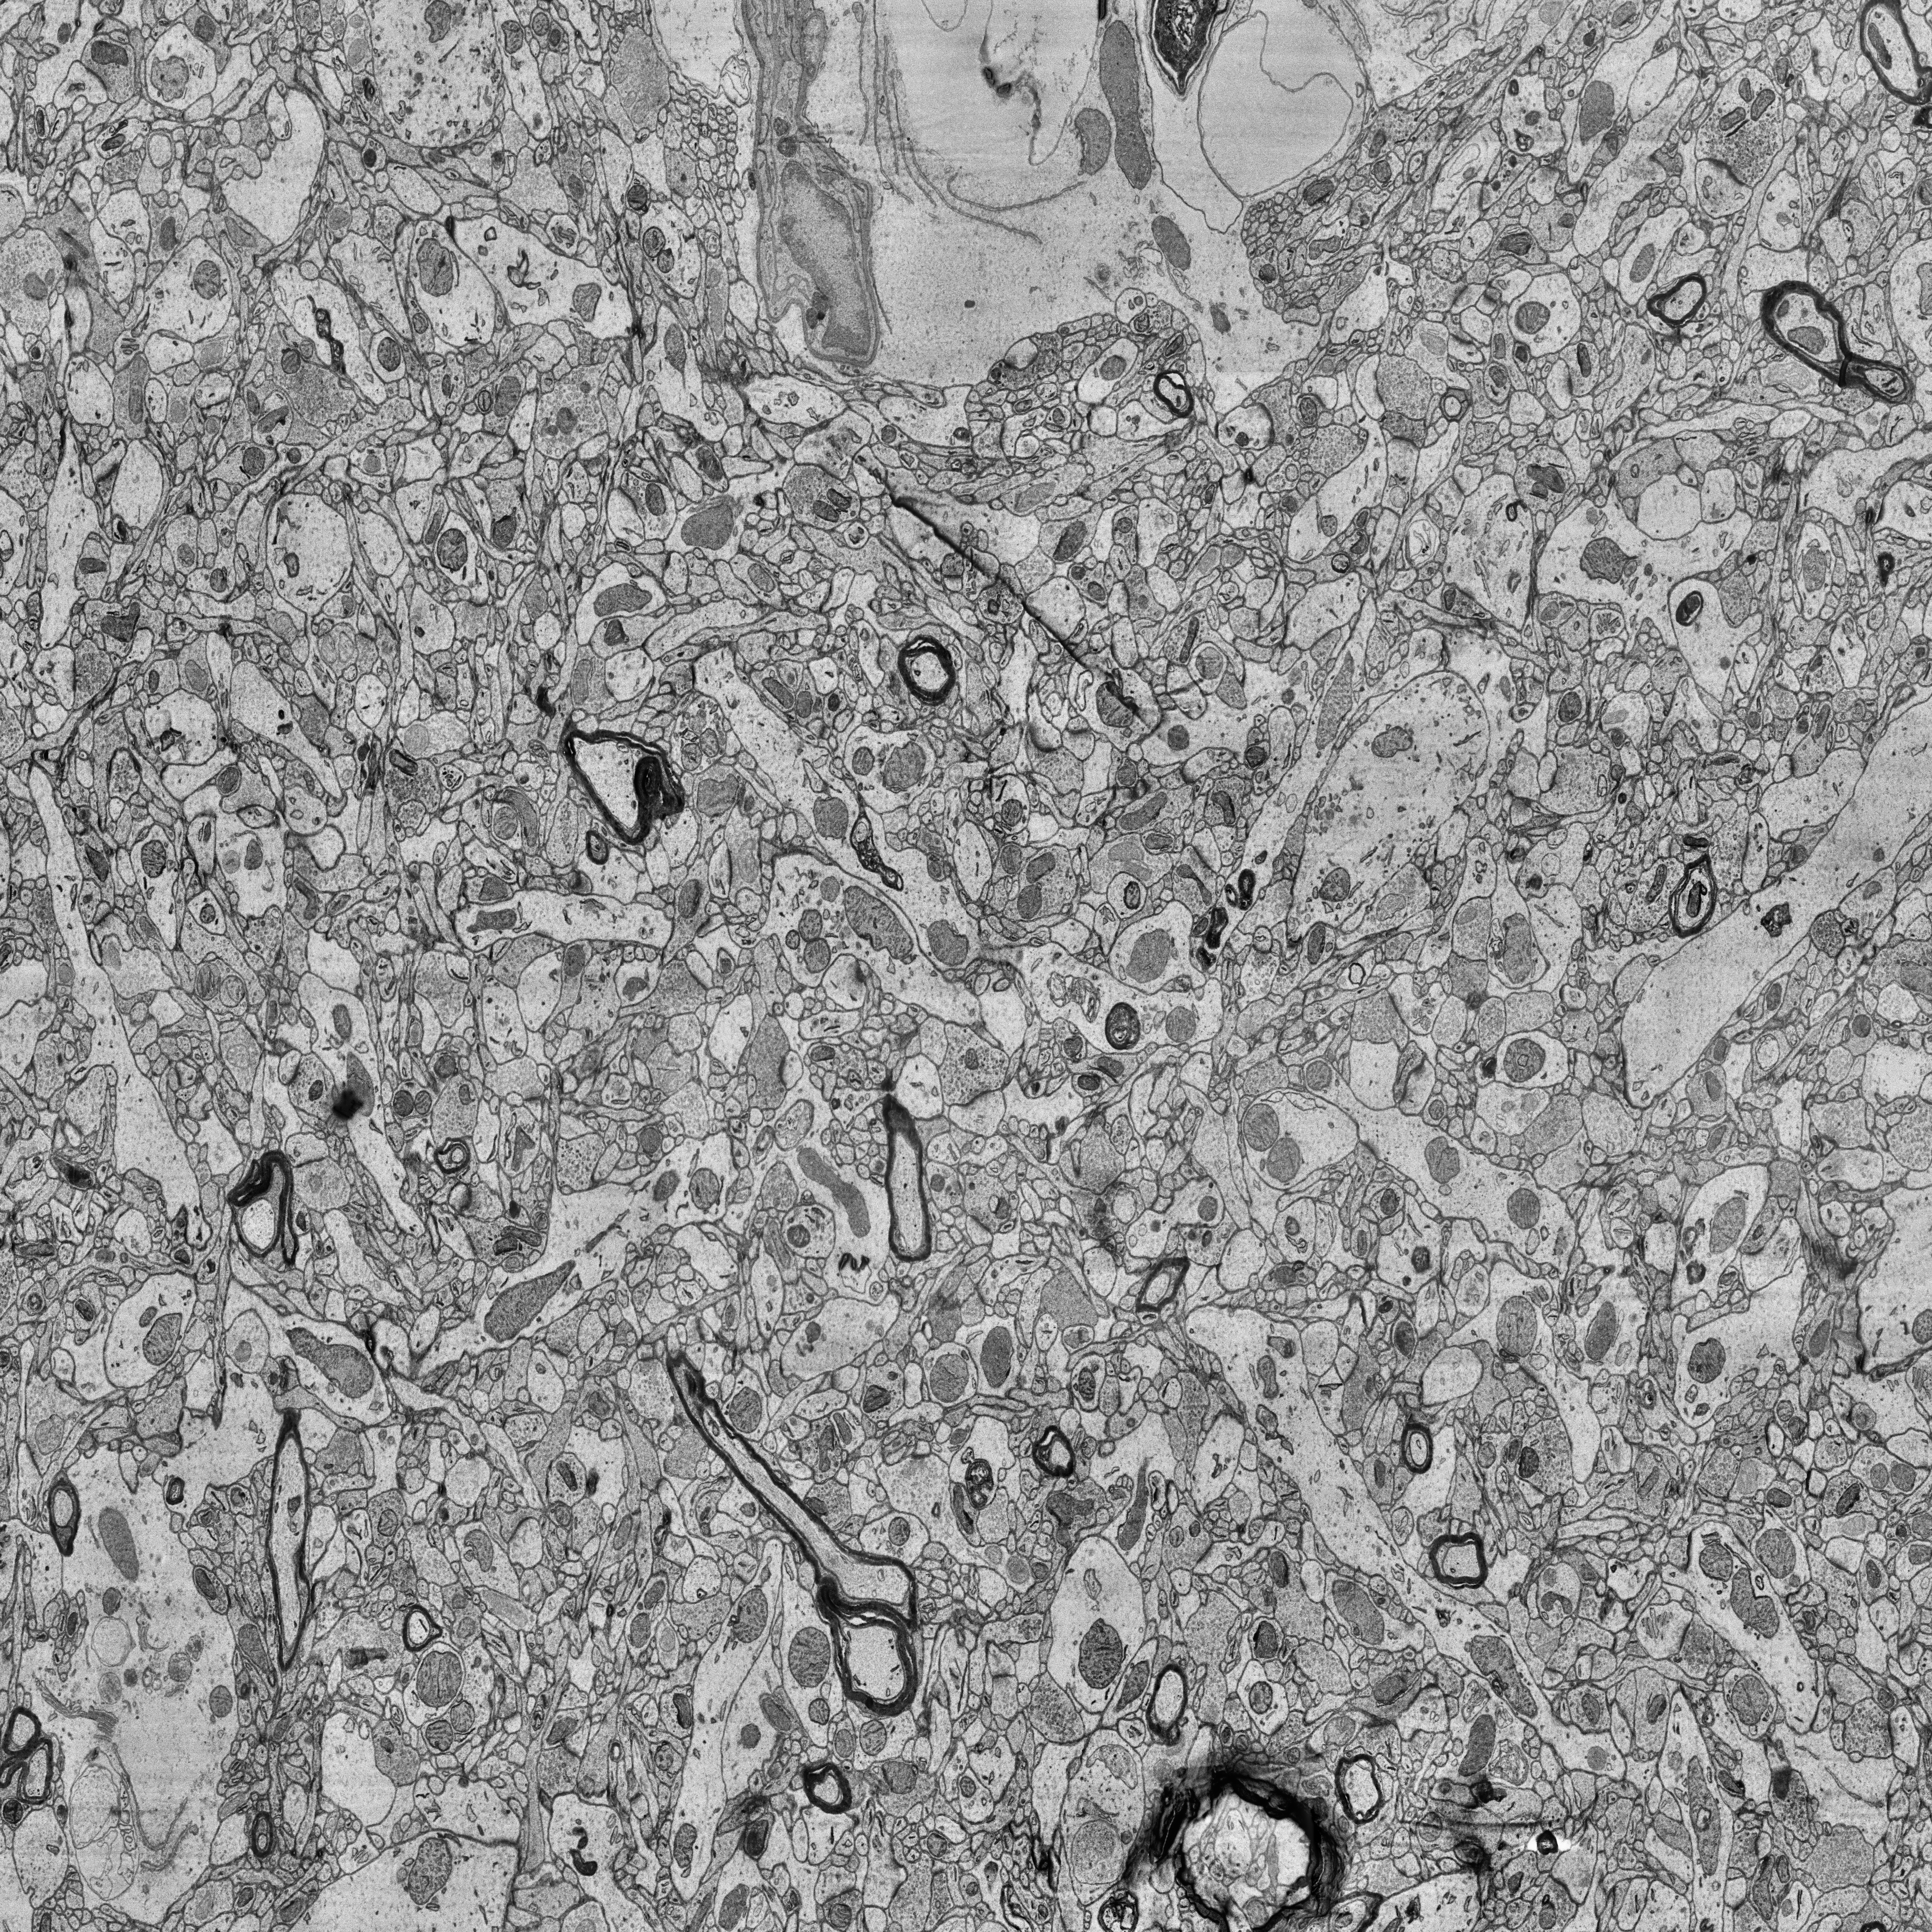
Electron microscopy slice of human cortex tissue
Slice depth (z): 10
Mitochondria instances in slice: 476